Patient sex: M
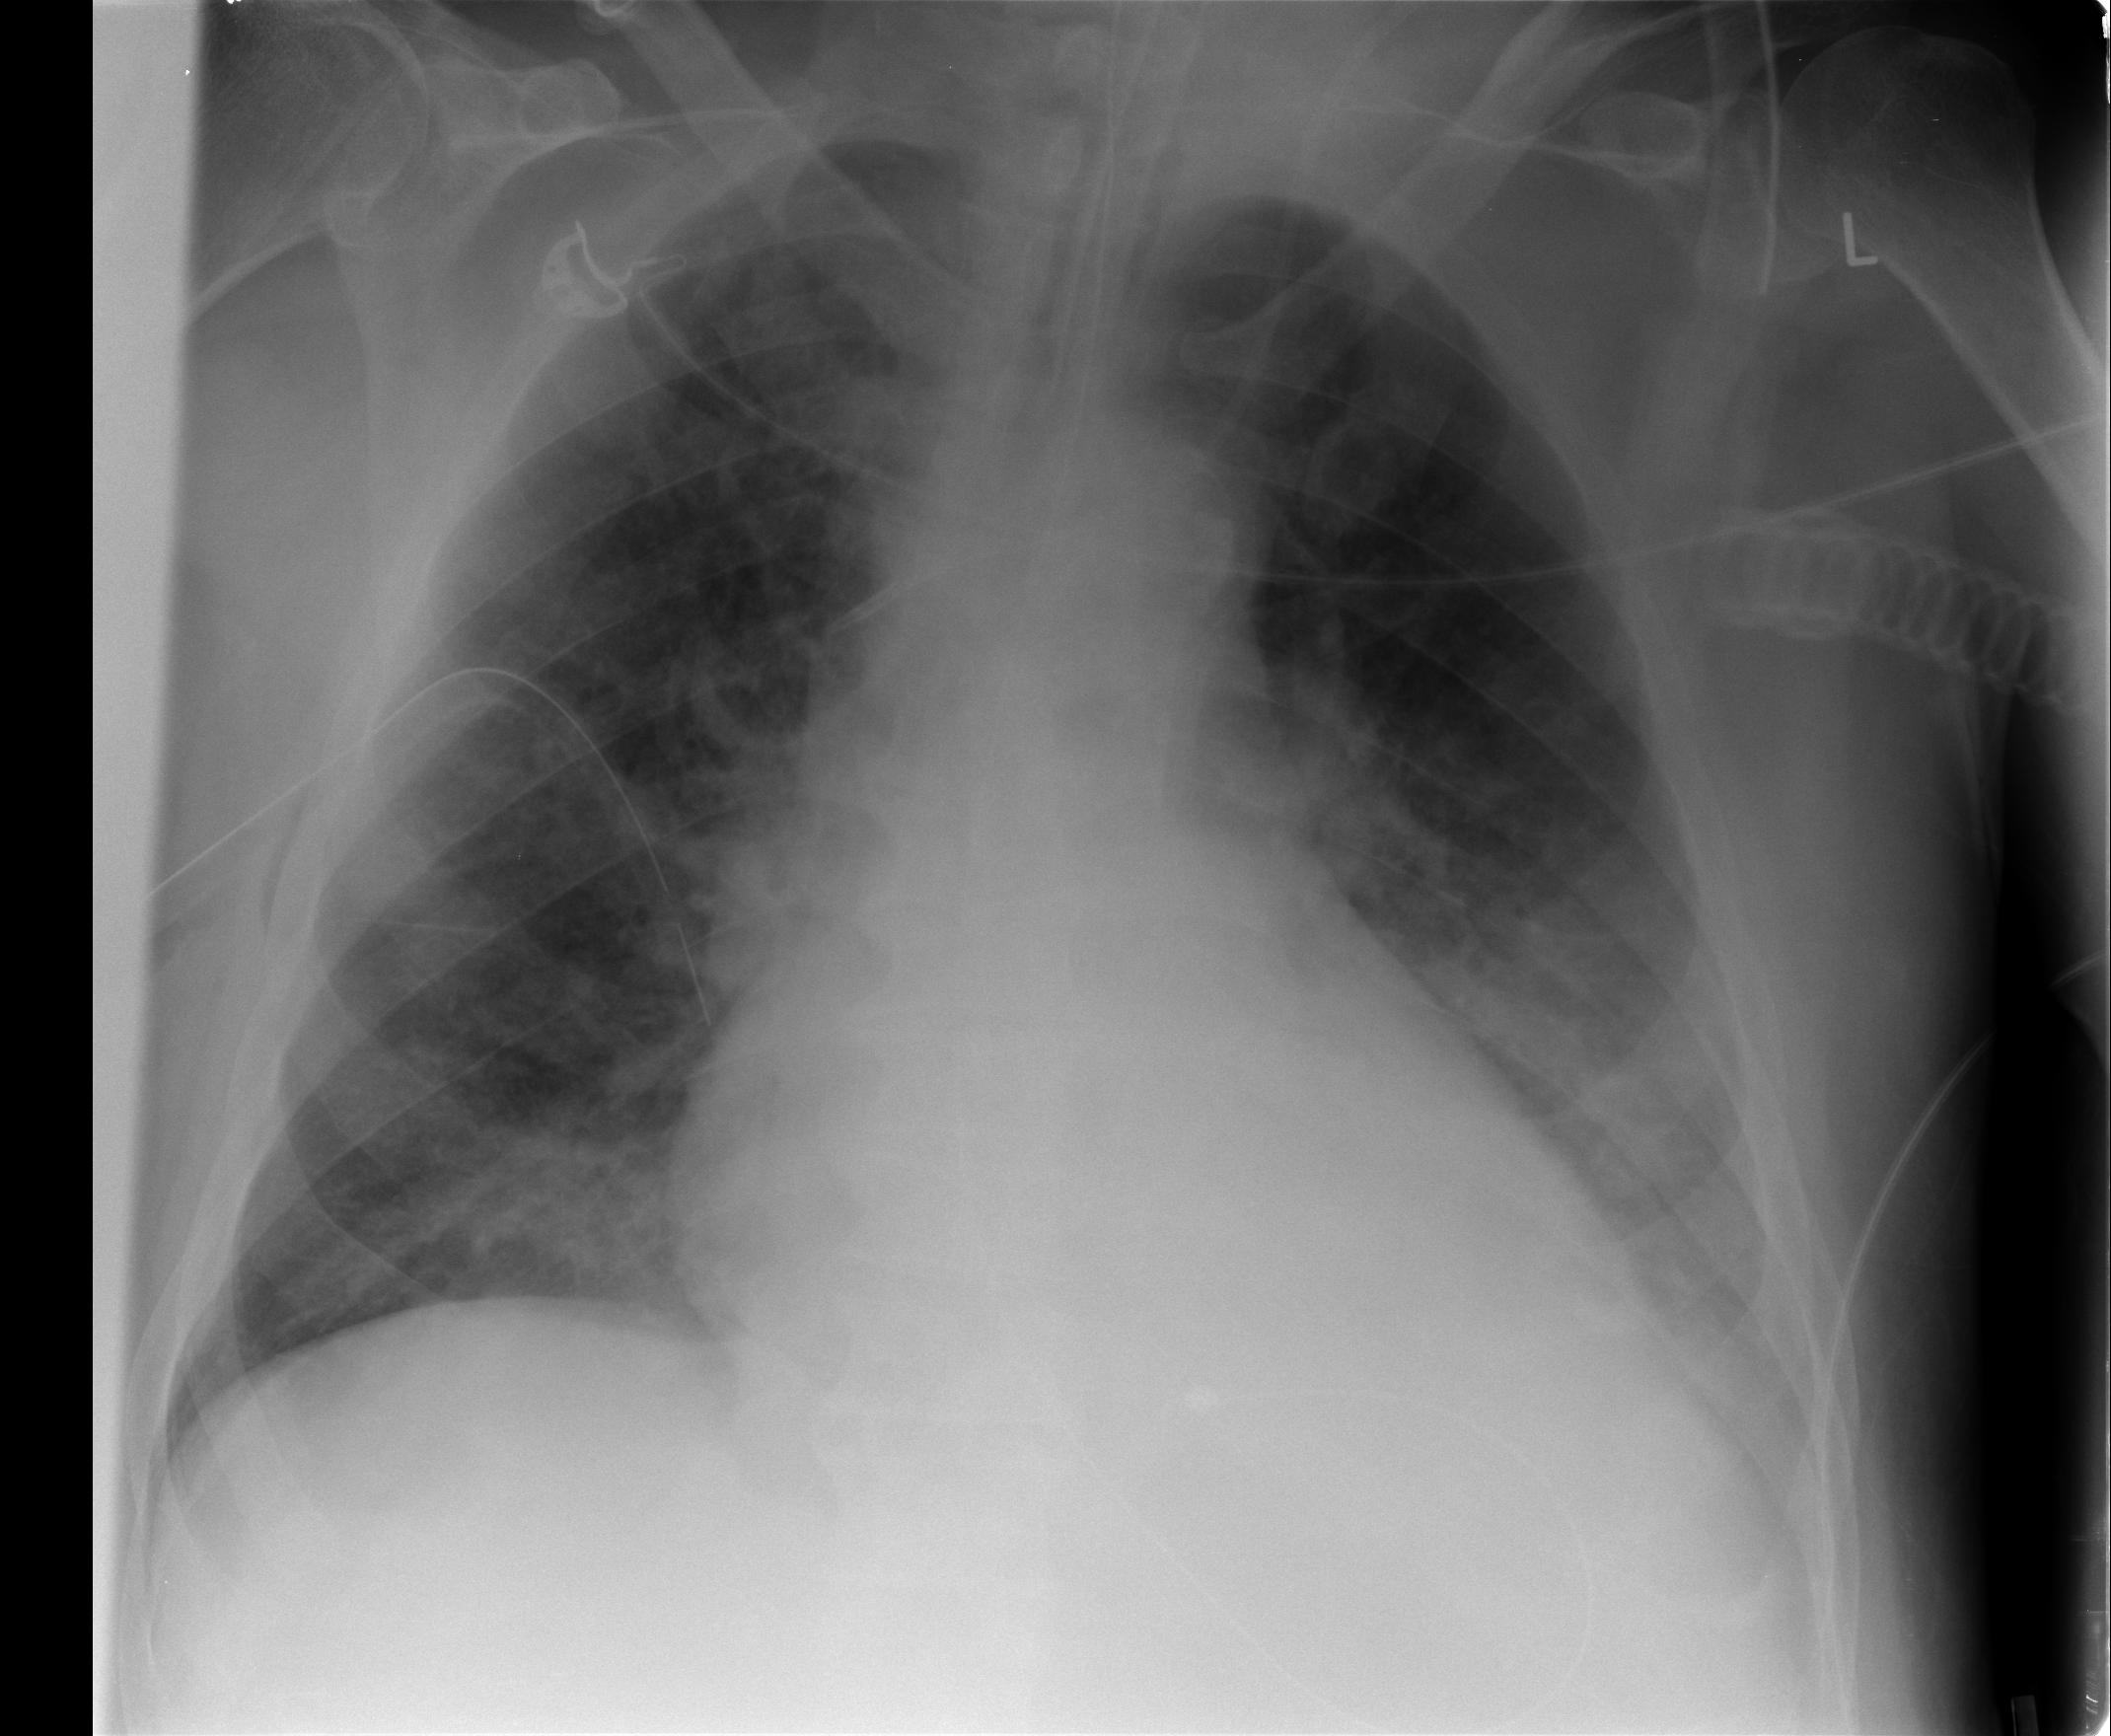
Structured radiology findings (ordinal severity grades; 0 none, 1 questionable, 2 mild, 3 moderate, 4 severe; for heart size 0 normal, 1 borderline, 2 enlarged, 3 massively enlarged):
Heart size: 3
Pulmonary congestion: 3
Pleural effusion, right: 0
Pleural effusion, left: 2
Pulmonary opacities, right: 2
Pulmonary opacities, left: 2
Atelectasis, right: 1
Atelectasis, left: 2